Question: I have been provided an Illustrator graphic, all in individual shapes, (below low res screenshot) which I need to use on a website.
I need to animate sections of the graphic such as the birds flying, people and cars moving and lights going on/off.

The question is, how should I do this? I've been looking into SVG, CSS and JQuery animation. So far being able to use CSS and JQuery quite effectively.
It would be great if I could somehow make the animation work when someone re-sizes their browser window (responsive layout), that's why I started looking at SVG. I also need the animation to be widely compatible between different browsers.
Any examples? What would you recommend?
Thanks.
I am going to go with JQuery and keyframe animations. The Jquery animate function I am using is:
'''
function animatethis(targetElement, speed, options, options2) {
$(targetElement).animate(options,
{
duration: speed,
complete: function ()
{
targetElement.animate(options2,
{
duration: speed,
complete: function ()
{
animatethis(targetElement, speed, options, options2);
}
});
}
});
};
'''
Usage example:
'animatethis($('.big-cloud1'), 40000, {'left': '+=120%'}, {'left': '-=120%'})'
I am also calculating what size the individual images have to be when re-sizing the browser. I have based this on the max ratio of the animation at full width.
Here is the code for this:
'''
// get main image
var mainImage = $('.main-bg');
// Create new offscreen image to test
var theImage = new Image();
theImage.src = mainImage.attr("src");
// Get accurate measurements from that.
var maxWidth = theImage.width;
jQuery.fn.resizeRatio = function(newHeight){
// work out new ratio
var currentWidth = $('.main-bg').width();
var diff = maxWidth - currentWidth;
var precent = diff / maxWidth;
// get current image width
var currentImage = new Image();
currentImage.src = $(this).attr("src");
var currentWidth = currentImage.width;
// apply new width
$(this).width(currentWidth - (currentWidth*precent))
}
var initAnimation = function(){
$('#animation').imagesLoaded(function(){
$('#animation img').not('.sun, .main-bg').each(function( index ) {
$(this).resizeRatio()
});
});
}
initAnimation()
$(window).resize(function(){
initAnimation()
});
'''
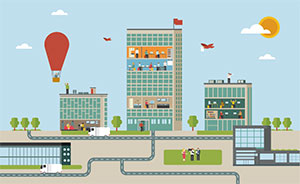
Answer: I don't have experience with SVG.
However, I would probably make something like this using CSS and jQuery. Sizing the images in CSS using percentages, you will probably be able to get this working on all different kind of screens. However, a lot of work goes into making that all work together well.
All jQuery also need to be done in percentages, or you need to make things happen on resize.
'''
jQuery(window).resize(function(){
// Do your magic
});
'''
Since you'd mostly have to work with the width of the image, rather than the height, I would probably work with the following CSS:
'''
img {
width: (certain amount in percentages)
height: auto;
}
'''
This will ensure the images stay in the right ratio. (but I'm guessing you already knew that, considering you are planning to develop such a project).
In case you need me to elaborate my idea a bit more, I would be happy to do so. Apart from this however, I see no better/faster way of doing this (unless you think Flash is a good way).